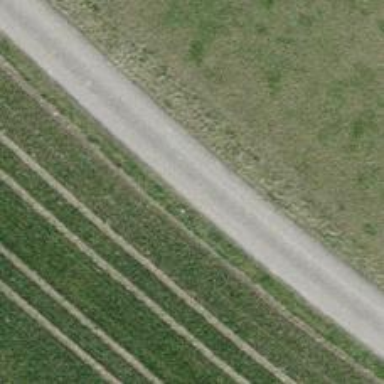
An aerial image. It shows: Well-maintained track road with grade 1 tracktype.